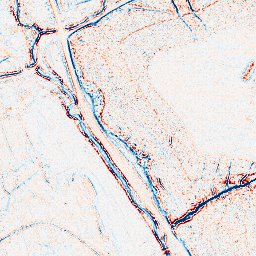
Category: edge_preserving
Decomposition family: bilateral
Decomposition parameters: d: 5
sigma_color: 100
sigma_space: 100
Upsampling method: linear_exact
Upsampling parameters: scale: 8
Upsampling scale: 8